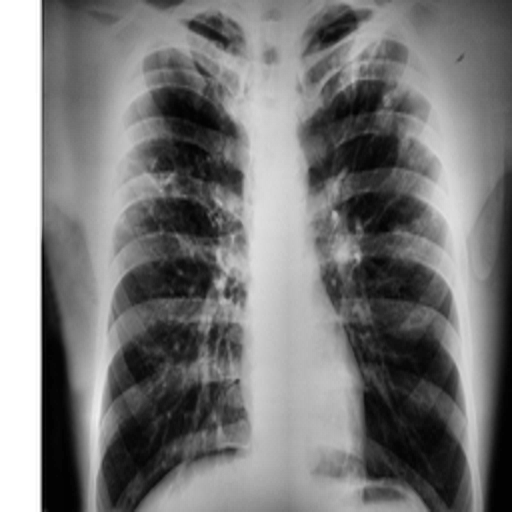
Finding: TUBERCULOSIS